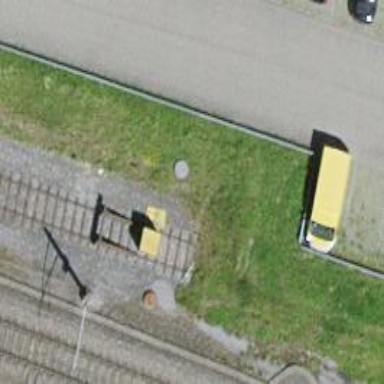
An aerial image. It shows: Railway buffer stop.